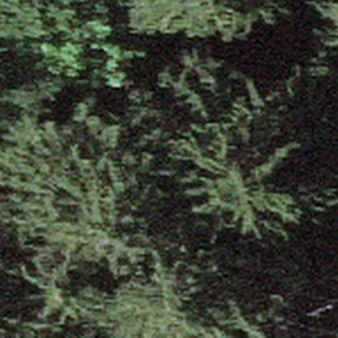
Label: other